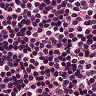
Metastatic tissue present: no